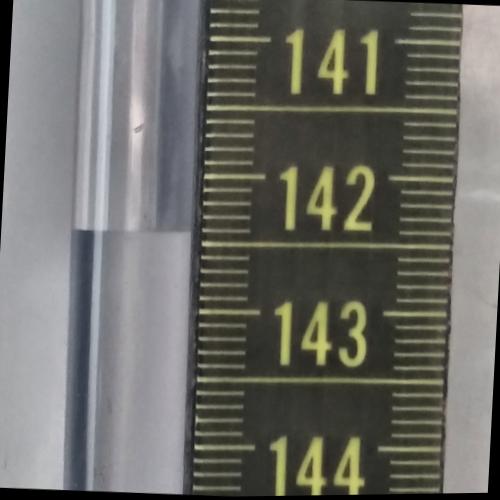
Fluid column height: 142.4 cm